The trace is the raw vibration amplitude of a rotating bearing as a function of time. Classify the bearing condition as one of: normal, inner_race, outer_race, ball.
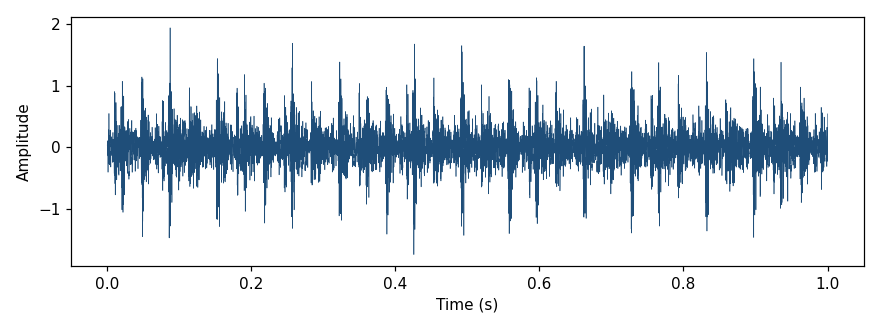
Answer: outer_race